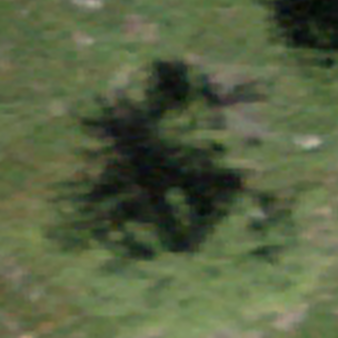
Label: other